Field crop: maize
Growth stage: 2
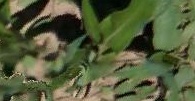
Species: maize